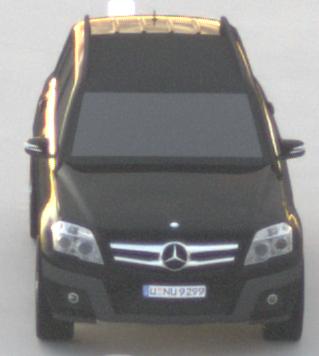
Make: Mercedes-Benz
Model: GLK 280
Detailed model: GLK-Class (204)
Model produced from: 2008/10
Model produced until: 2009/04
Doors: 5
Color: black
Road condition: dry road
Daytime: sunrise or sunset
Contrast: low contrast